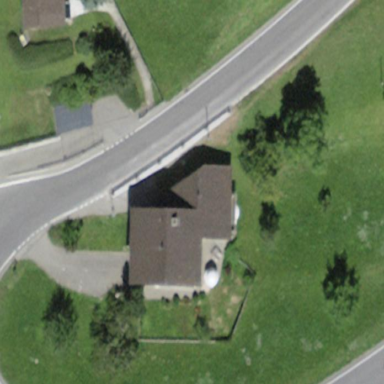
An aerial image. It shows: Detached building with gabled roof.